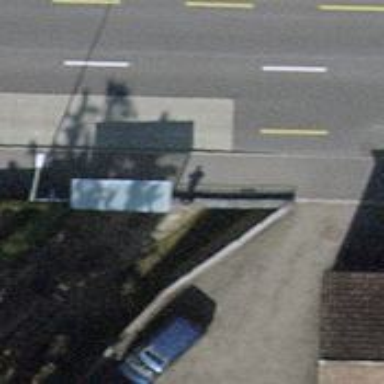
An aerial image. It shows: Platform with shelter for public transport.